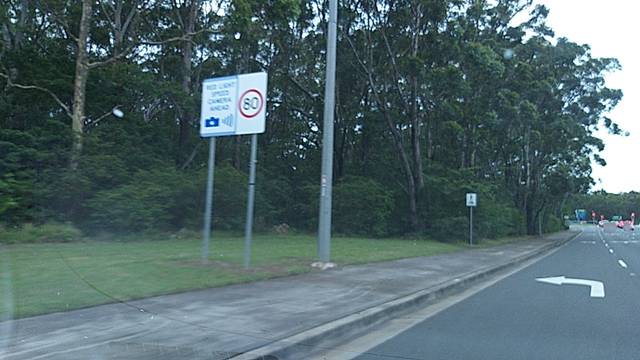
Region: Australia
Coordinates: -34.445, 150.874